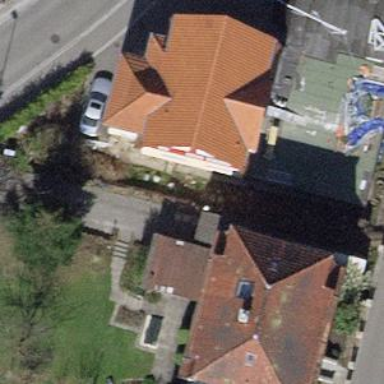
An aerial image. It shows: Building.